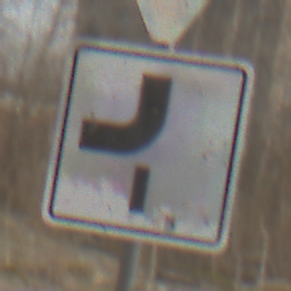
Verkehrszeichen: VerlaufVorfahrtsstrasse7
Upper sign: VorfahrtGewaehren
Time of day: MorningAfternoon
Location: Outdoor (Nature)
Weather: PartlyCloudy
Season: Winter
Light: Natural